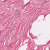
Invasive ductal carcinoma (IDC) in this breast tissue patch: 0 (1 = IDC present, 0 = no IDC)